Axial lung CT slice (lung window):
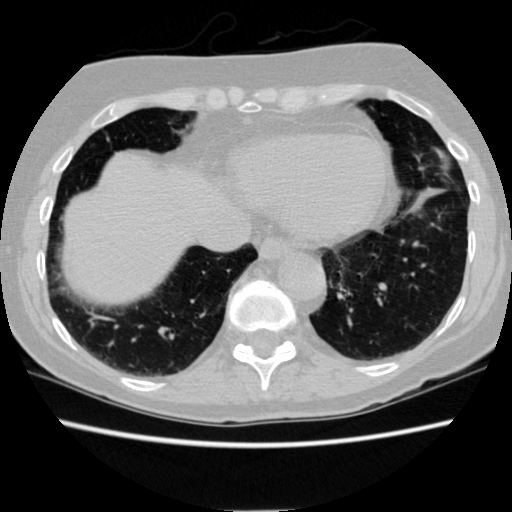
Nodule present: no